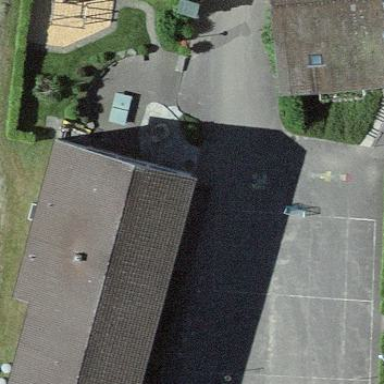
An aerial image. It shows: School building.